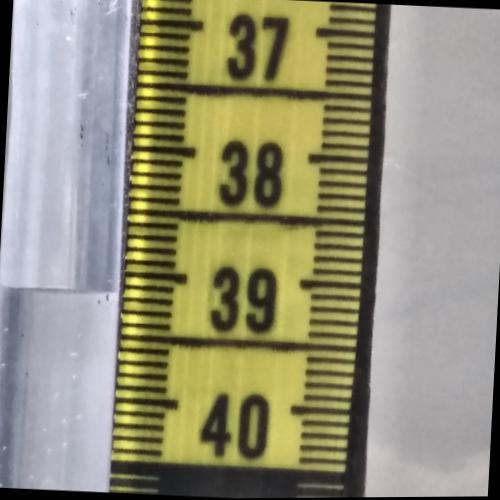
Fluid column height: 39.2 cm